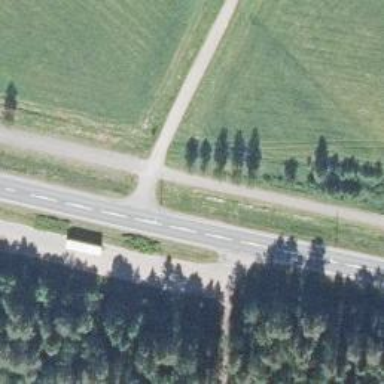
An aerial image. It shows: Asphalt trunk highway.